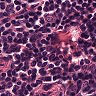
Metastatic tissue present: no